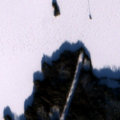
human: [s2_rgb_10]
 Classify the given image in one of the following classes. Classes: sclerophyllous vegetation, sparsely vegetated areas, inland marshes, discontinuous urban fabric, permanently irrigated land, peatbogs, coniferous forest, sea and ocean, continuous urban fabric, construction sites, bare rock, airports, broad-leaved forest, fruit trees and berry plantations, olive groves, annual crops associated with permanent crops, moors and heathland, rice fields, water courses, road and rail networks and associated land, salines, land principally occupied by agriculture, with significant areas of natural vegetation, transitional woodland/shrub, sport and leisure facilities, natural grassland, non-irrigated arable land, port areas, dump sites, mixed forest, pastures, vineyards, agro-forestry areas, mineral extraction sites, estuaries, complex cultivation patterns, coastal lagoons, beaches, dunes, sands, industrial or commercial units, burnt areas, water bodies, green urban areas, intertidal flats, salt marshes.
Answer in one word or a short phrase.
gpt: non-irrigated arable land, coniferous forest, water bodies